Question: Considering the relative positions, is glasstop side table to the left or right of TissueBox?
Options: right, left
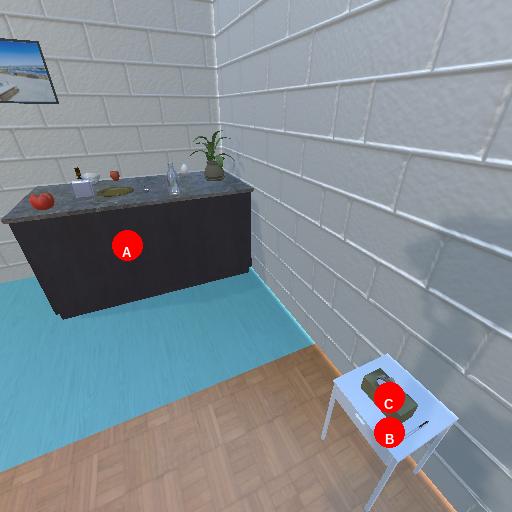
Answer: right